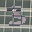
Label: 3